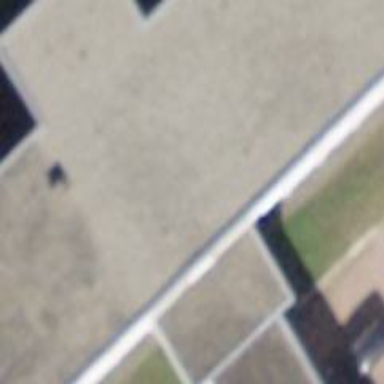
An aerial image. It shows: View of roof of building.